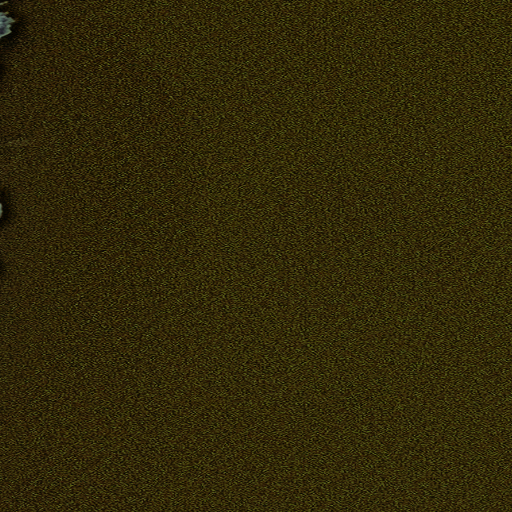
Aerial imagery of island in Alaska named Twin Islands containing only unknown